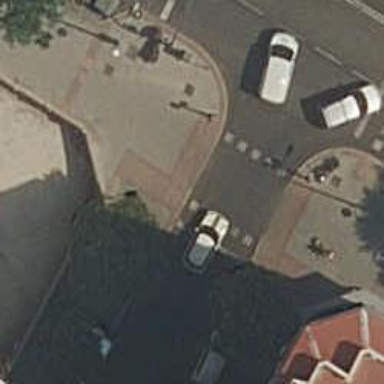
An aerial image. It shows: Zebra crossing with traffic signals.